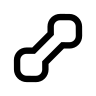
Cursor type: resize_nesw
OS/theme: linux-bibata
Variant: white